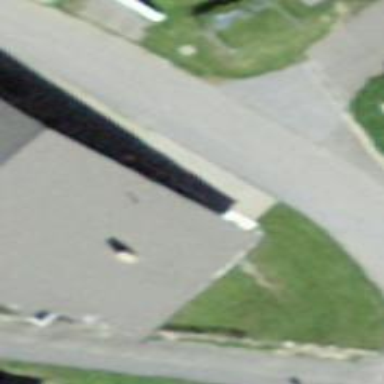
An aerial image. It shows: Part of building.